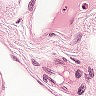
Metastatic tissue present: no